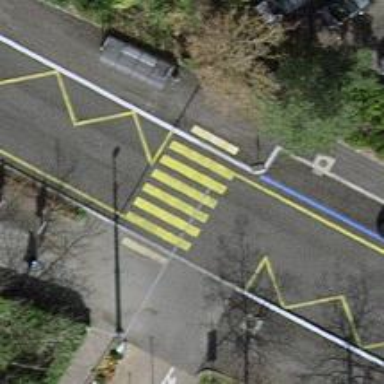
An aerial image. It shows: Marked zebra crossing on the road.